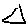
Label: hexagon